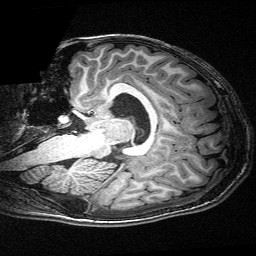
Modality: T1w
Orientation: sagittal
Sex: male
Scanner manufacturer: siemens
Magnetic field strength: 3 T
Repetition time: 2.3 s
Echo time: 0.00336 s